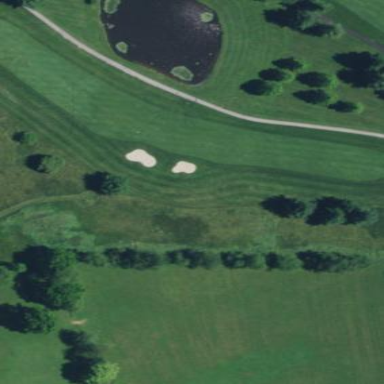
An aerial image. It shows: Golf fairway surrounded by grass.